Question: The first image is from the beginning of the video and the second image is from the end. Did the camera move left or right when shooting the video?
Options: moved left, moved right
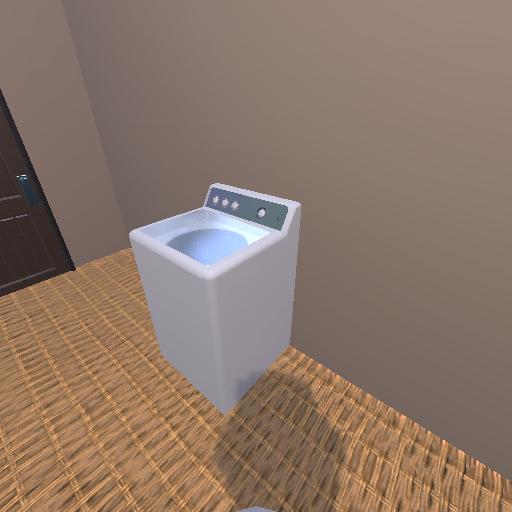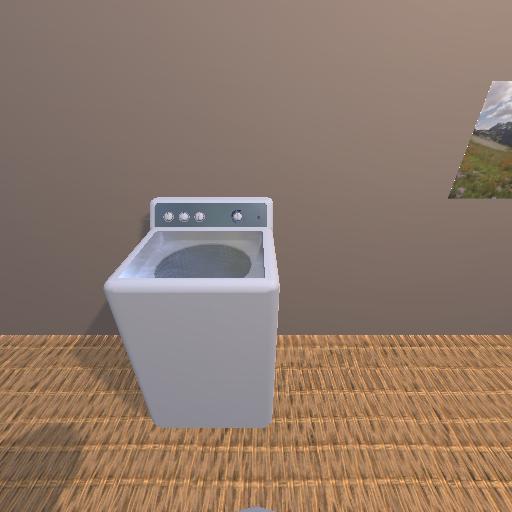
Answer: moved left